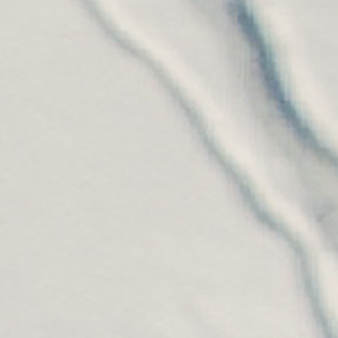
Label: other